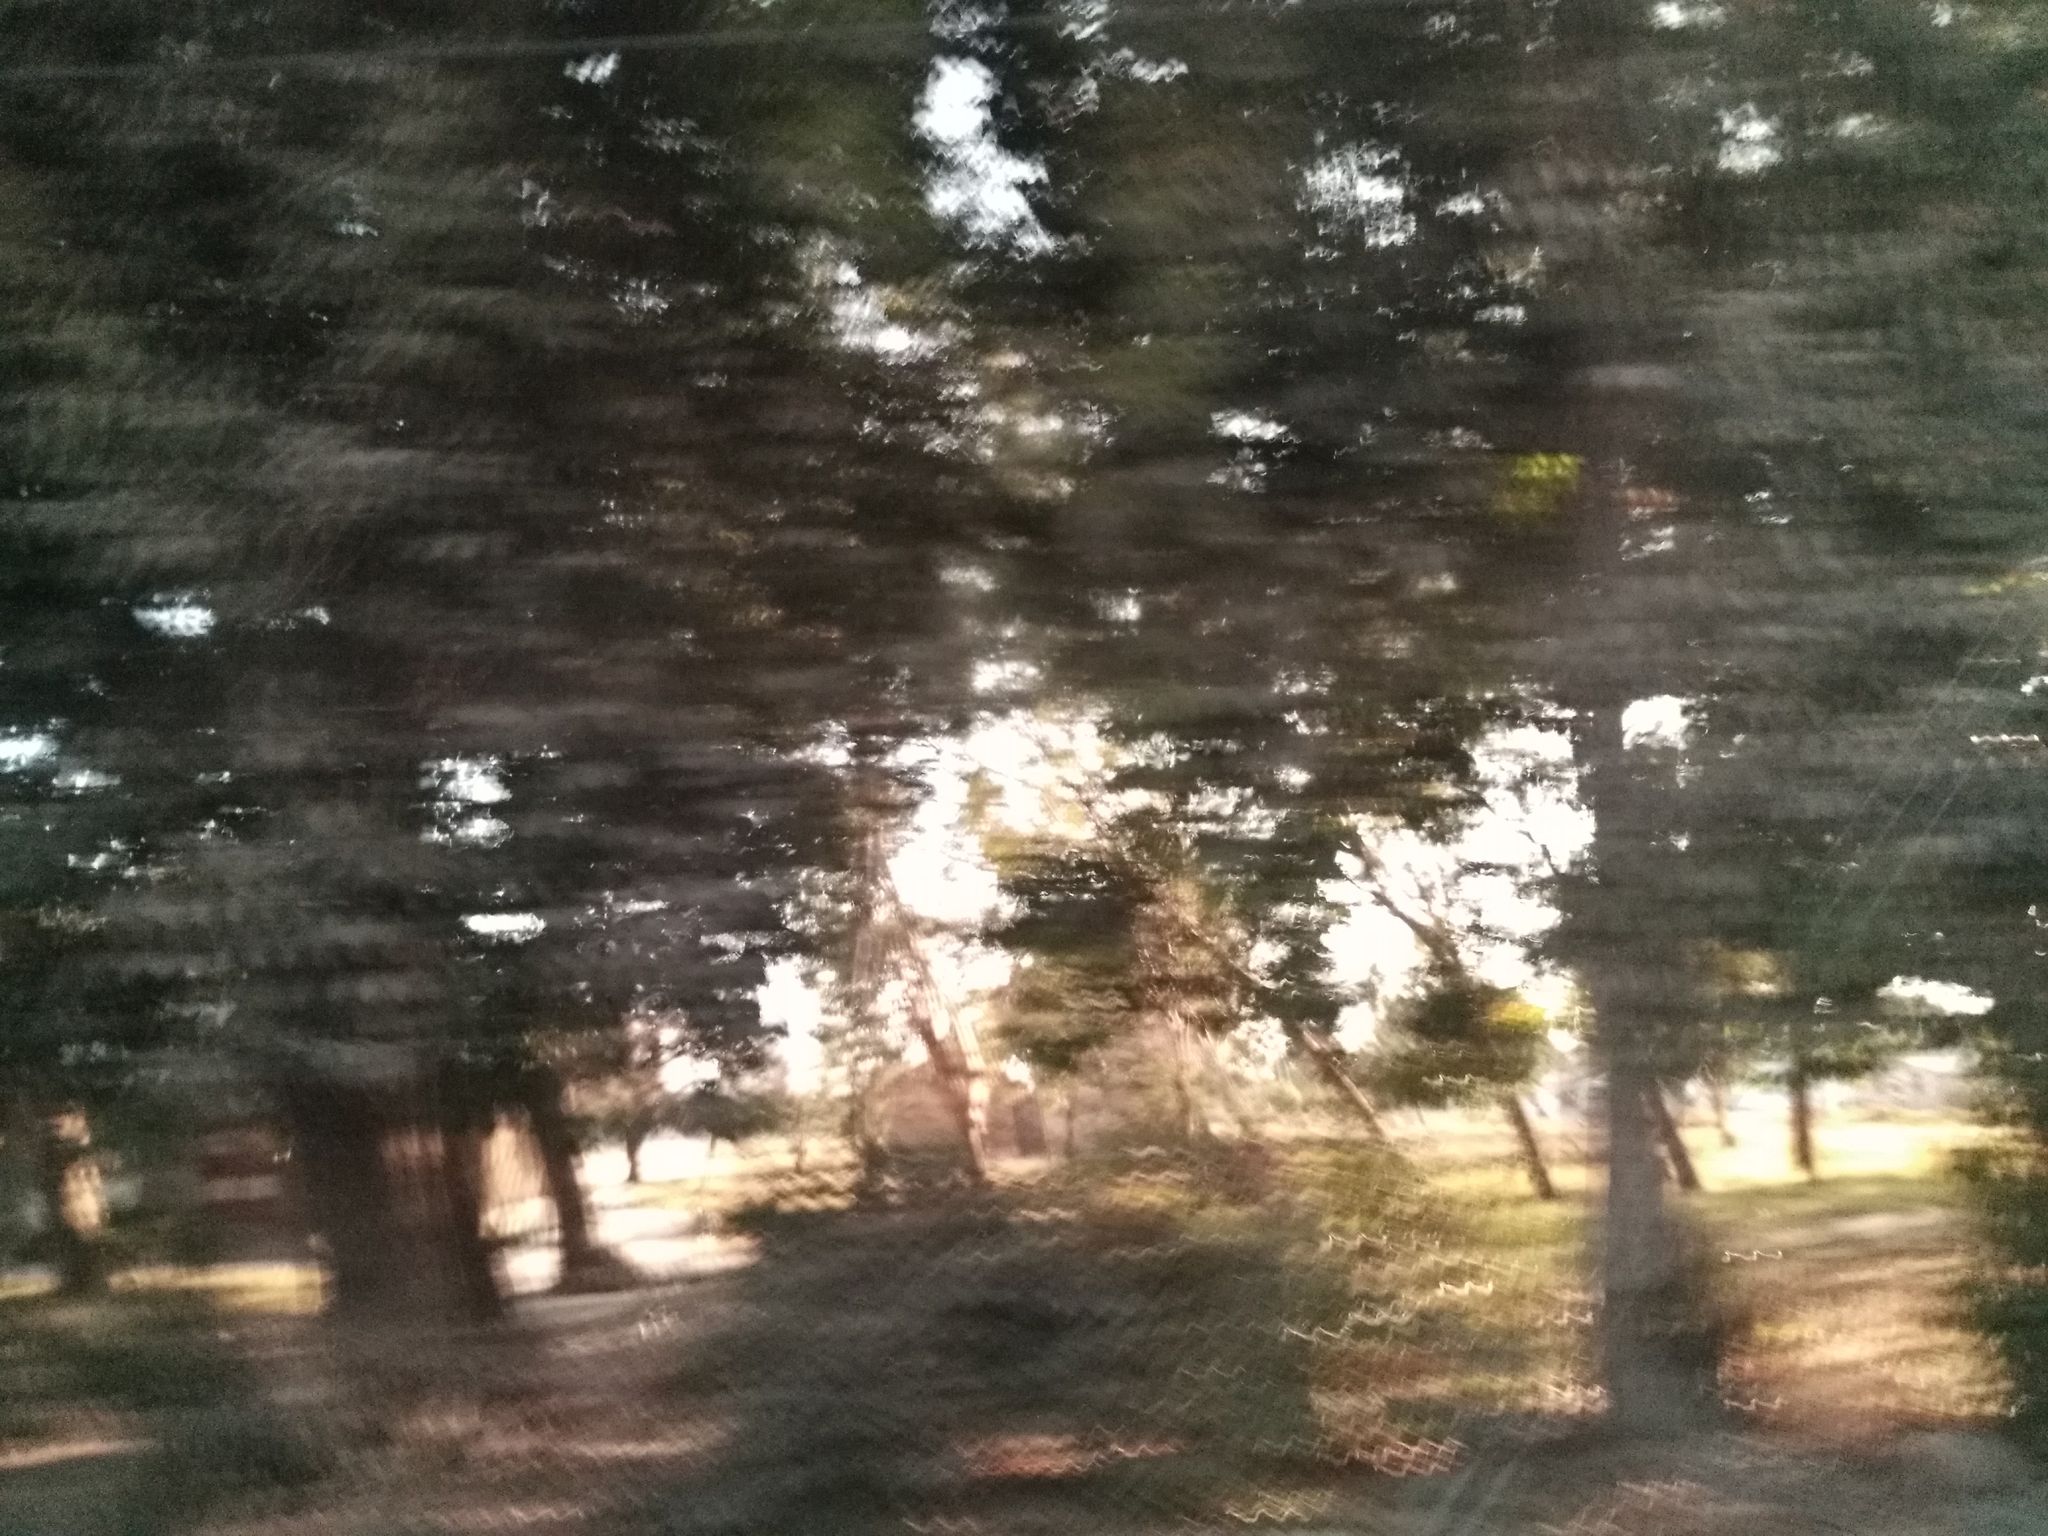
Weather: snowy
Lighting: day
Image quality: slightly poor
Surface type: walking surface
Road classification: residential
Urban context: urban centre
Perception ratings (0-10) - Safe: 4.28, Lively: 2.99, Beautiful: 5.6, Boring: 4.87, Depressing: 0.35, Wealthy: 4.77